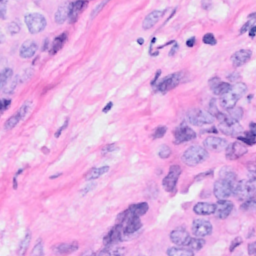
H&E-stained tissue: Breast